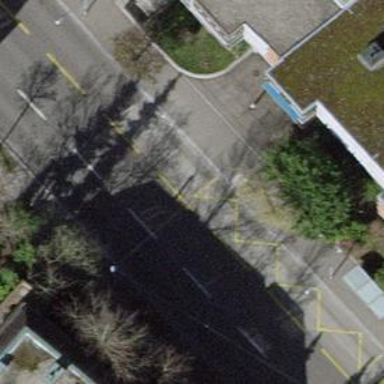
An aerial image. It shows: Platform for public transport with shelter.